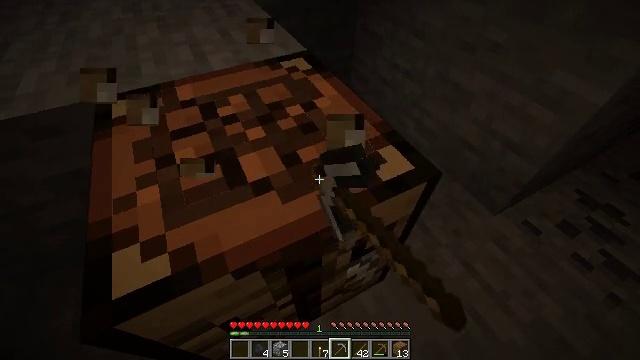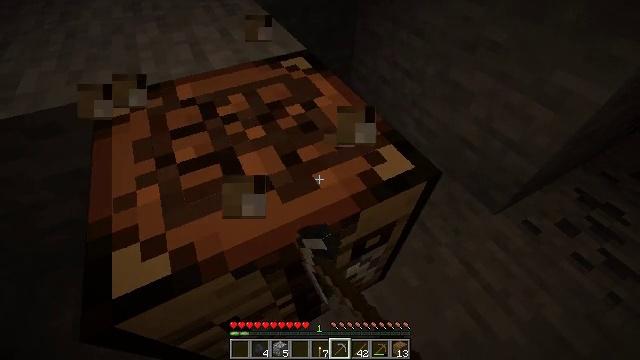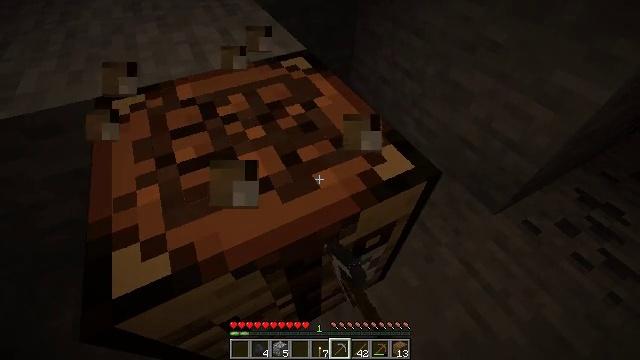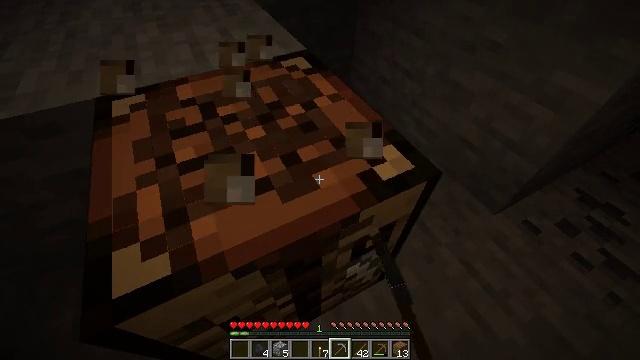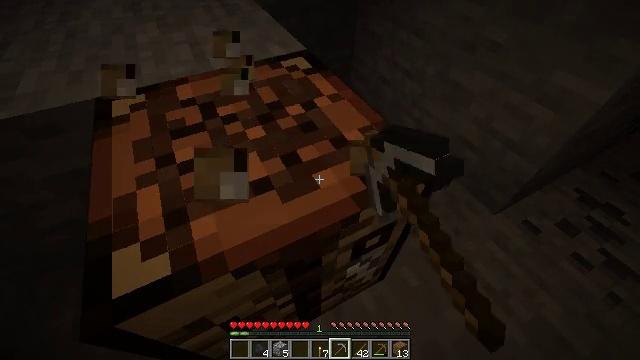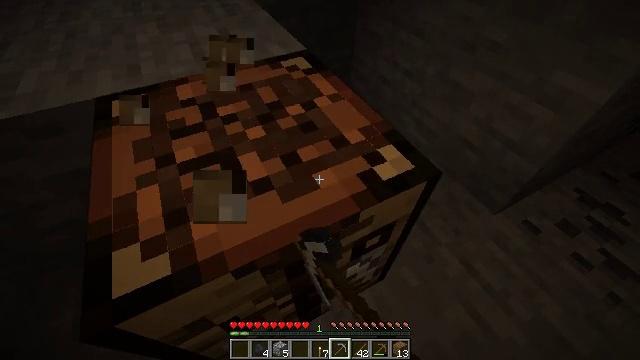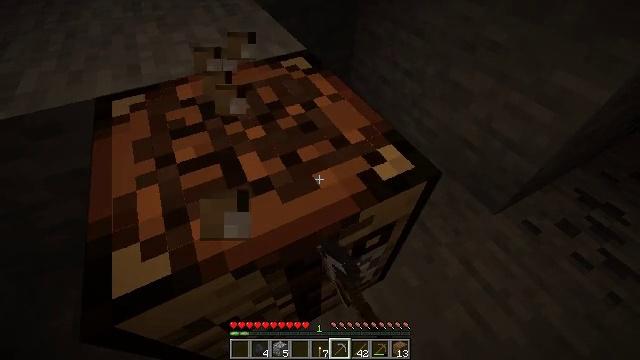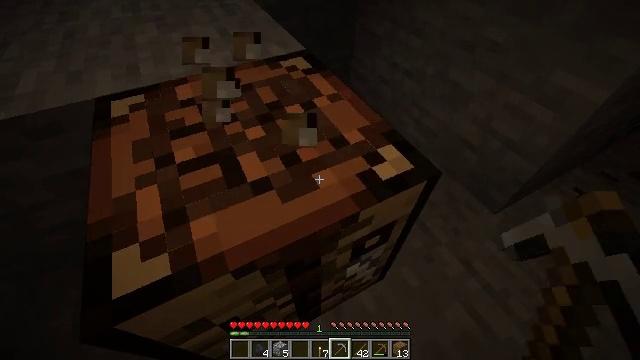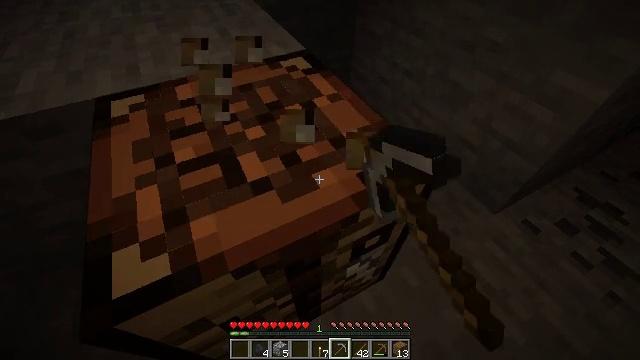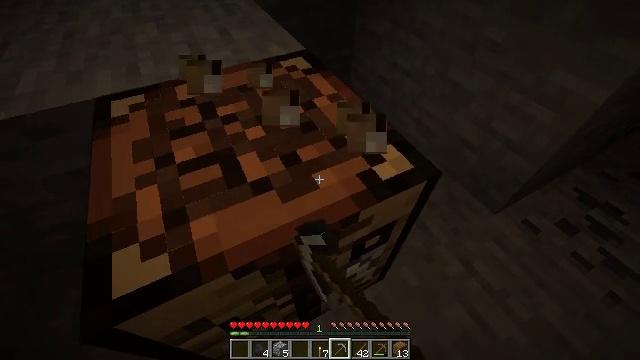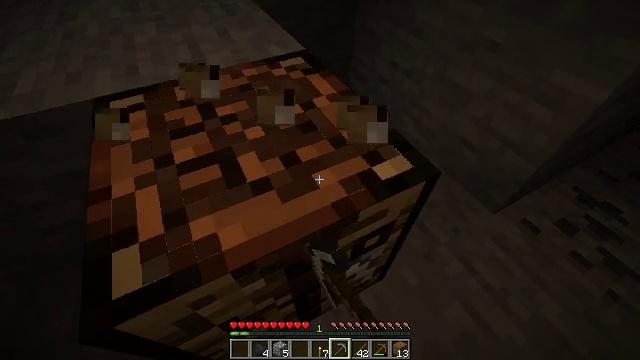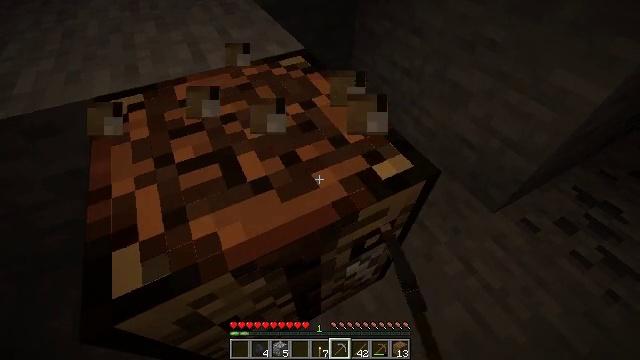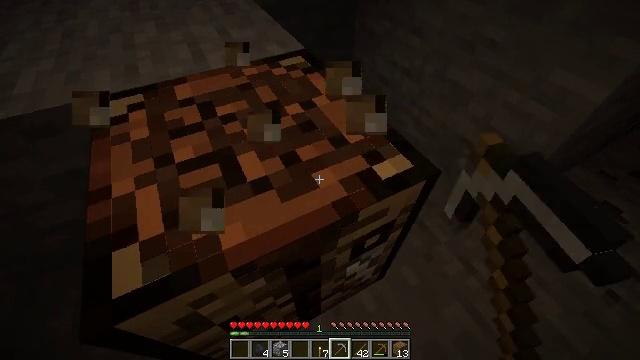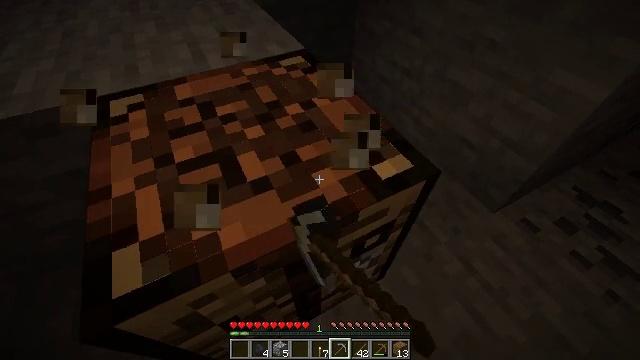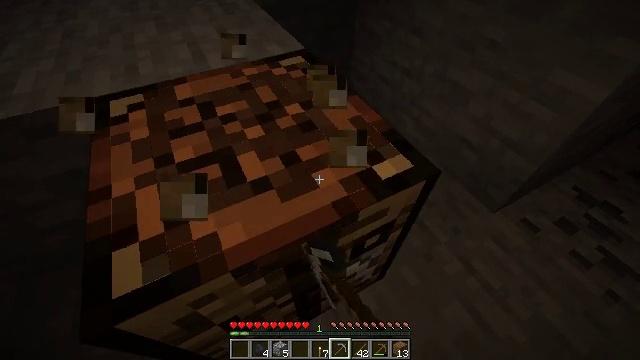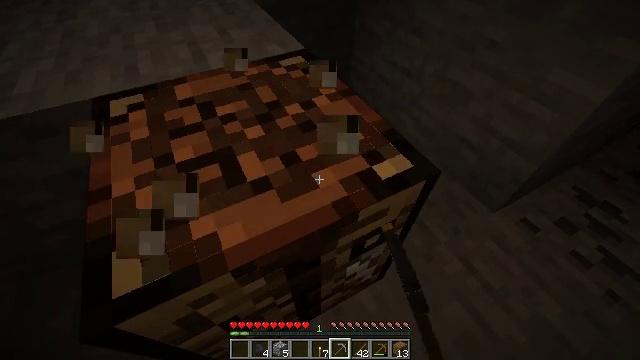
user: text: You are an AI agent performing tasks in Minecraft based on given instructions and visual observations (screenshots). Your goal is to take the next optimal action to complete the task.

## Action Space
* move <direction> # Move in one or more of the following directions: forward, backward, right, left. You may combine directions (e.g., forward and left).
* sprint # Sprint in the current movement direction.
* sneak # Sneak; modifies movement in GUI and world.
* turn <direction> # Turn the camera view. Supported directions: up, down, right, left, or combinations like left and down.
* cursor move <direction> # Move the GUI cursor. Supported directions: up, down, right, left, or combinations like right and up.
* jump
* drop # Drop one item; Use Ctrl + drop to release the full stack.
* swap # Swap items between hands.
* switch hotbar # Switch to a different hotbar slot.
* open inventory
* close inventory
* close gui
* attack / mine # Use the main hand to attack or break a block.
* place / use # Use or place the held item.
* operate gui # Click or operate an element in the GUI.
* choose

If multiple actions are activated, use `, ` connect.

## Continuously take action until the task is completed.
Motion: motion action
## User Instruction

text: Recycle the crafting table.
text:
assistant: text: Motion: attack / mine
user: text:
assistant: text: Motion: attack / mine
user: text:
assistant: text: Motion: attack / mine
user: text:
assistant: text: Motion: attack / mine
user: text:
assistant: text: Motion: attack / mine
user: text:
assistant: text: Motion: attack / mine
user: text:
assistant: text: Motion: attack / mine
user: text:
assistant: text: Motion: attack / mine
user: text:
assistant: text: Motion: attack / mine
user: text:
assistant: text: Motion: attack / mine
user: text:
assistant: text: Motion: attack / mine
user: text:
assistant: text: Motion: attack / mine
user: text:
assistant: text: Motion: attack / mine
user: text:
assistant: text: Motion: attack / mine
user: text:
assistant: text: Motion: attack / mine
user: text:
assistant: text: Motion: attack / mine
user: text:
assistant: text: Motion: attack / mine
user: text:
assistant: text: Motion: attack / mine
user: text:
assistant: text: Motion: attack / mine
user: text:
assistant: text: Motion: attack / mine
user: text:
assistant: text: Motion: attack / mine
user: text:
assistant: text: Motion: attack / mine
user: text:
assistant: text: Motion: attack / mine